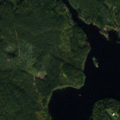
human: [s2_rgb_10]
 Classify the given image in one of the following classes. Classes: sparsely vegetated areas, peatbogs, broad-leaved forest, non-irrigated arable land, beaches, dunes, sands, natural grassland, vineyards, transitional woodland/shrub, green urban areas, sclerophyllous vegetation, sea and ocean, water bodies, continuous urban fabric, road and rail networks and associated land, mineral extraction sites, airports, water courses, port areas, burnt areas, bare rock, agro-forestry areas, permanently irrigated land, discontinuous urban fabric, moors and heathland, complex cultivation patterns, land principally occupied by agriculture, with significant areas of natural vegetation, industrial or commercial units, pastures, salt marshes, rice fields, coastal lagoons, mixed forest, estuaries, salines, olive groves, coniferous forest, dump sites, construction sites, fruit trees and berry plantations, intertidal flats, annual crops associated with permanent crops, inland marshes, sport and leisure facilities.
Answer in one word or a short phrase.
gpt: coniferous forest, mixed forest, water bodies